Field crop: tomato
Growth stage: 2
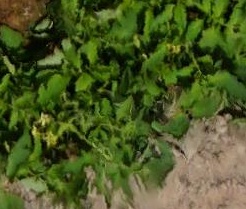
Species: tomato